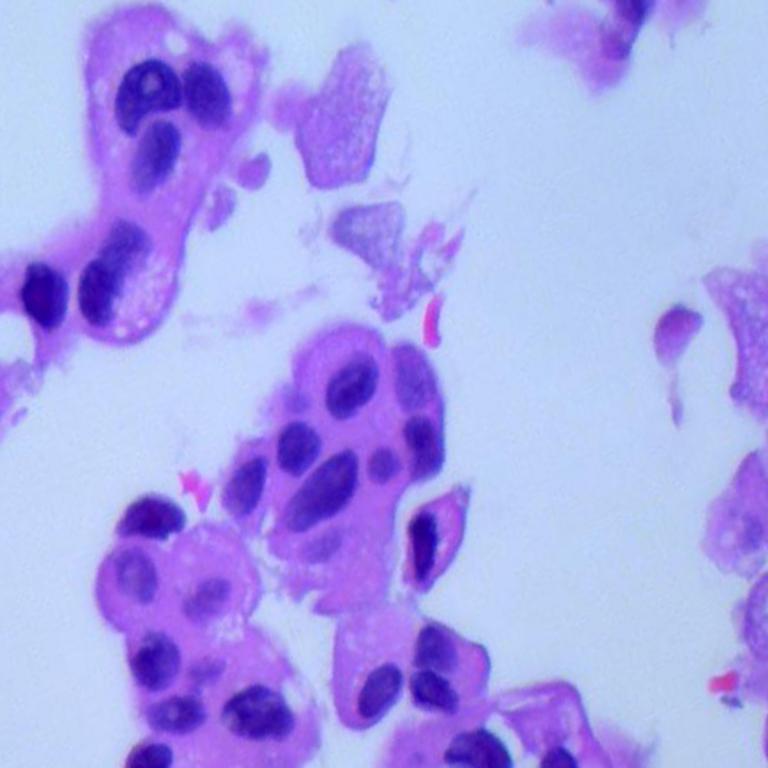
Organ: lung
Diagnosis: adenocarcinomas